【题型】证明题　【知识点】立体几何　【难度】hard
如图，棱长为
$2$的正方体$ABCD-A_1B_1C_1D_1$中，$E$、$F$分别为$BD$、$CC_1$的中点，点$G$是平面$ADD_1A_1$
上的点。

(1) 若点
$G$是$AD_1$的中点，证明：$\overrightarrow{GF}$与$\overrightarrow{AB}$、$\overrightarrow{AD}$
共面；

(2) 求平面
$ADG$与平面$BDF$
所成的锐二面角的大小；

(3) 若点
$G$满足$\overrightarrow{DG} = \lambda\overrightarrow{DA} + \mu\overrightarrow{DD_1}\ (\lambda,\mu \in [0,1])$，且点$G$到平面$BDF$的距离为$\frac{\sqrt{6}}{3}$，试确定点$G$的位置，使得$GE$与平面$BDF$
所成的角取得最大值。
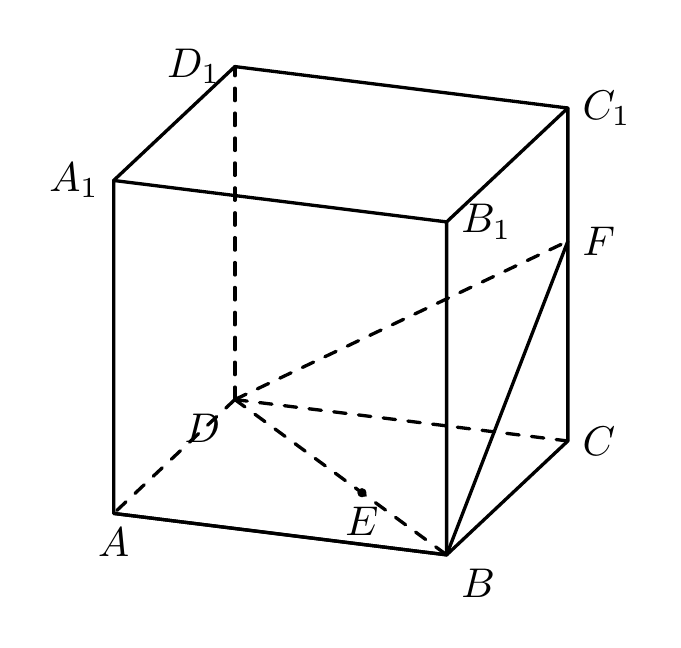
【解答】
\textbf{【答案】} (1) 证明见解析；(2) $\arccos\frac{\sqrt{6}}{6}$；(3) $\overrightarrow{DG} = \frac{3}{5}\overrightarrow{DA} + \frac{1}{5}\overrightarrow{DD_1}$时，$GE$与平面$BDF$
所成的角取得最大值。

\vspace{1em}
\noindent
\textbf{【解析】} (1) 因为$\overrightarrow{GF} = \overrightarrow{GA} + \overrightarrow{AB} + \overrightarrow{BF}$，且$\overrightarrow{GA} = -\frac{1}{2}(\overrightarrow{AD} + \overrightarrow{AA_1})$
，
\[
\overrightarrow{BF} = \overrightarrow{BC} + \overrightarrow{CF} = \overrightarrow{AD} + \frac{1}{2}\overrightarrow{CC_1} = \overrightarrow{AD} + \frac{1}{2}\overrightarrow
{AA_1},
\]
所以
\[
\overrightarrow{GF} = -\frac{1}{2}(\overrightarrow{AD} + \overrightarrow{AA_1}) + \overrightarrow{AB} + \overrightarrow{AD} + \frac{1}{2}\overrightarrow{AA_1} = \frac{1}{2}\overrightarrow{AD} + \overrightarrow
{AB},
\]
因此
$\overrightarrow{GF}$与$\overrightarrow{AD}$、$\overrightarrow{AB}$
共面。

---

(2) 以点
$D$为坐标原点，$DA$、$DC$、$DD_1$
所成直线为坐标轴建立如图空间直角坐标系，

则
$D(0,0,0)$，$D_1(0,0,2)$，$A(2,0,0)$，$B(2,2,0)$，$C(0,2,0)$，$F(0,2,1)$，$E(1,1,0)$
，

所以
$\overrightarrow{DB} = (2,2,0)$，$\overrightarrow{DF} = (0,2,1)$，$\overrightarrow{DA} = (2,0,0)$，$\overrightarrow{DD_1} = (0,0,2)$
，

设平面
$BDF$的一个法向量为$\vec{n} = (x,y,z)$
，
则
\[
\begin
{cases}
\vec{n} \cdot \overrightarrow{DB} = 2x + 2y = 0 \\
\vec{n} \cdot \overrightarrow
{DF} = 2y + z = 0
\end
{cases},
\]
令
$x=1$，则$y=-1$，$z=2$
，
所以平面
$BDF$的一个法向量为$\vec{n} = (1,-1,2)$
，

平面
$ADG$的一个法向量是$\vec{n_0} = (0,1,0)$
，

则
\[
\cos\langle\vec{n},\vec{n_0}\rangle = \frac{\vec{n} \cdot \vec{n_0}}{|\vec{n}||\vec{n_0}|} = \frac{-1}{\sqrt{6} \times 1} = -\frac{\sqrt
{6}}{6},
\]
设平面
$ADG$与平面$BDF$所成的锐二面角为$\alpha$，则$\cos\alpha = |\cos\langle\vec{n},\vec{n_0}\rangle| = \frac{\sqrt{6}}{6}$
，
所以平面
$ADG$与平面$BDF$所成的锐二面角的大小为$\alpha = \arccos\frac{\sqrt{6}}{6}$
。

---

(3)
$\overrightarrow{DG} = \lambda\overrightarrow{DA} + \mu\overrightarrow{DD_1} = \lambda(2,0,0) + \mu(0,0,2) = (2\lambda,0,2\mu)$，$\vec{n} = (1,-1,2)$
，

从而点
$G$到平面$BDF$
的距离为
\[
\frac{|\overrightarrow{DG} \cdot \vec{n}|}{|\vec{n}|} = \frac{|2\lambda + 4\mu|}{\sqrt{1+1+4}} = \frac{\sqrt
{6}}{3},
\]
由
$\lambda,\mu \in [0,1]$可化简得$\lambda + 2\mu = 1$，$\overrightarrow{EG} = (2\lambda - 1,-1,2\mu)$
，

设
$GE$与平面$BDF$所成角为$\theta \in \left[0,\frac{\pi}{2}\right]$
，则
\[
\sin\theta = \frac{|\overrightarrow{EG} \cdot \vec{n}|}{|\overrightarrow{EG}||\vec{n}|} = \frac{|2\lambda - 1 + 1 + 4\mu|}{\sqrt{(2\lambda - 1)^2 + 1 + 4\mu^2}\sqrt{1+1+4}} = \frac{\frac{1}{3}\sqrt{6}}{\sqrt{(2\lambda - 1)^2 + 1 + 4\mu
^2}},
\]
令
$t = (2\lambda - 1)^2 + 1 + 4\mu^2$
，则
\[
t = 4
\lambda^2 - 4\lambda + 2 + (1 - \lambda)^2 = 5\lambda^2 - 6\lambda + 3 = 5\left(\lambda - \frac{3}{5}\right)^2 + \frac{6}{5} \ge \frac
{6}{5},
\]
（当
$\lambda = \frac{3}{5}$
时取等号），

所以
\[
\sin\theta = \frac{\frac{1}{3}\sqrt{6}}{\sqrt{(2\lambda - 1)^2 + 1 + 4\mu^2}} \le \frac{\sqrt
{5}}{3},
\]
因为
$\theta \in \left[0,\frac{\pi}{2}\right]$时，$y = \sin\theta$
严格增，

所以当
$\lambda = \frac{3}{5}$时，$GE$与平面$BDF$
所成的角取得最大值，

此时
$\lambda = \frac{3}{5}$，$\mu = \frac{1}{5}$，即$\overrightarrow{DG} = \frac{3}{5}\overrightarrow{DA} + \frac{1}{5}\overrightarrow{DD_1}$
时，
$GE$与平面$BDF$
所成的角取得最大值。
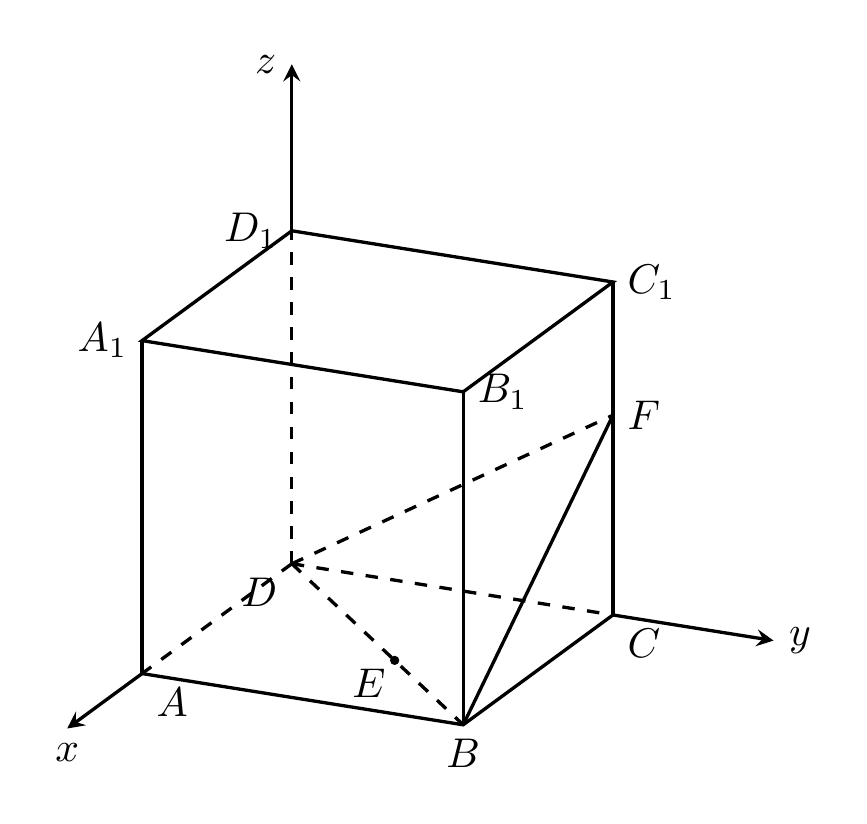